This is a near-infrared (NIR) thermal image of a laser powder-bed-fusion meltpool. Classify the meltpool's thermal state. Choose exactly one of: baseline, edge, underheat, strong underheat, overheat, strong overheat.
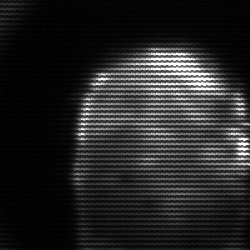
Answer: baseline